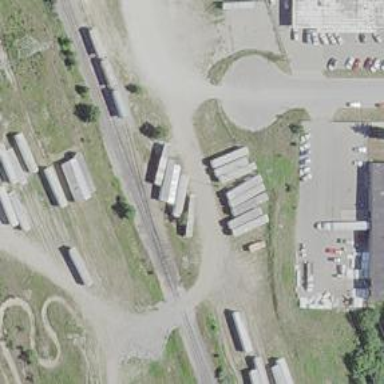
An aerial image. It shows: Railway siding with rails.